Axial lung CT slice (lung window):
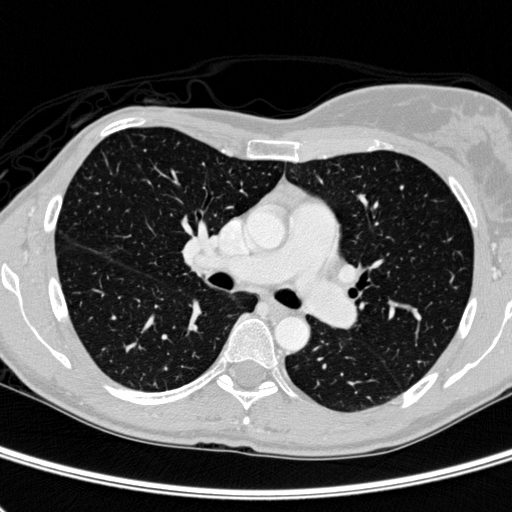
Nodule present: no